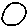
Label: circle